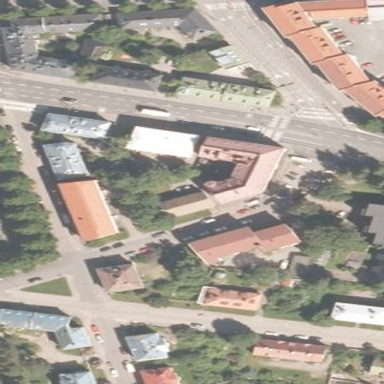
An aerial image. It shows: Residential area located within city block.